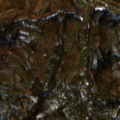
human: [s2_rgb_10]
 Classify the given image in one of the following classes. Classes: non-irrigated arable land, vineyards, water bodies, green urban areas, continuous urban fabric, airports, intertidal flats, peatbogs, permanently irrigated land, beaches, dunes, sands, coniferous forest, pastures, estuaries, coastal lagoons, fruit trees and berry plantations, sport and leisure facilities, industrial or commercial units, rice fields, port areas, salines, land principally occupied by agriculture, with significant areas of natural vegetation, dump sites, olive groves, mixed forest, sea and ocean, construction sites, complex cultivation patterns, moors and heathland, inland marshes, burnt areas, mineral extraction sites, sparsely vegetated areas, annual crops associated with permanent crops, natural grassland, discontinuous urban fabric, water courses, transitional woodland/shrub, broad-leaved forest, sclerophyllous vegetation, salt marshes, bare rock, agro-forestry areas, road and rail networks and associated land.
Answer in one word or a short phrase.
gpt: complex cultivation patterns, land principally occupied by agriculture, with significant areas of natural vegetation